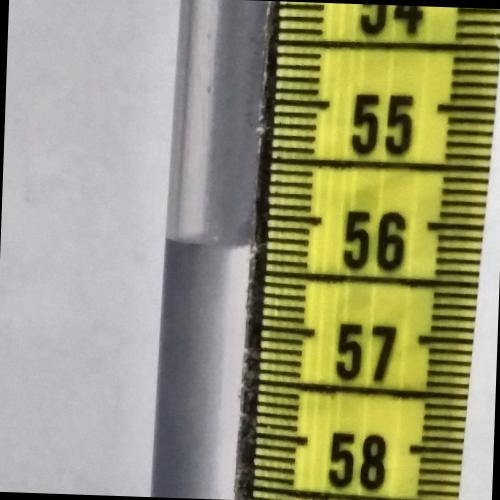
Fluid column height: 56.3 cm